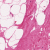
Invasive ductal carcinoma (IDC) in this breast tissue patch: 0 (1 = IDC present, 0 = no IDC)